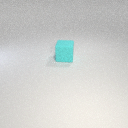
large cyan rubber cube